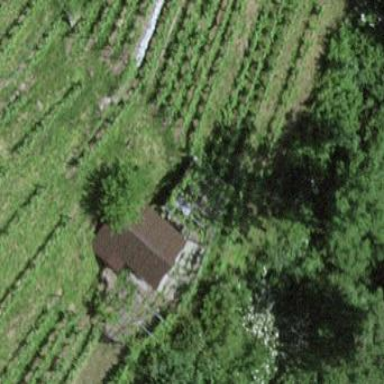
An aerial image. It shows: Farm auxiliary building.